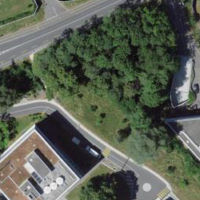
EUNIS habitat code: 55
Species observed at this site:
Cedrus atlantica